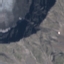
Land use / land cover: HerbaceousVegetation